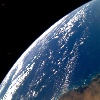
Label: water